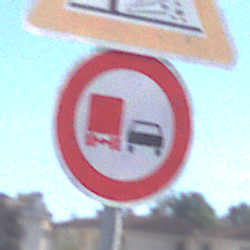
Verkehrszeichen: UeberholverbotKraftfahrzeuge
Zusatzzeichen oben: SplittSchotter
Umgebung: Outdoor, Suburban
Tageszeit: MorningAfternoon
Wetter: PartlyCloudy
Licht: Natural
Jahreszeit: NotSpecified
Kontrast: HighContrast